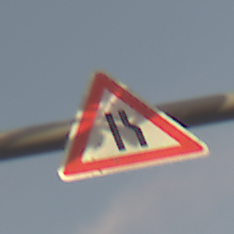
Verkehrszeichen: EinseitigVerengteFahrbahnRechts
Umgebung: Outdoor, Nature
Tageszeit: SunriseSunset
Wetter: PartlyCloudy
Licht: Natural
Jahreszeit: NotSpecified
Kontrast: LowContrast